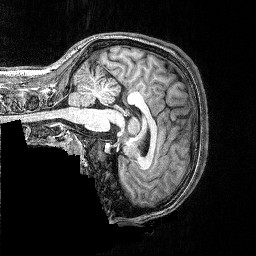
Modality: T1w
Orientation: sagittal
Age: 22
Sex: female
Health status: ill
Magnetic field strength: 3 T
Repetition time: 2.53 s
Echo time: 0.00331 s